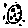
Label: moon